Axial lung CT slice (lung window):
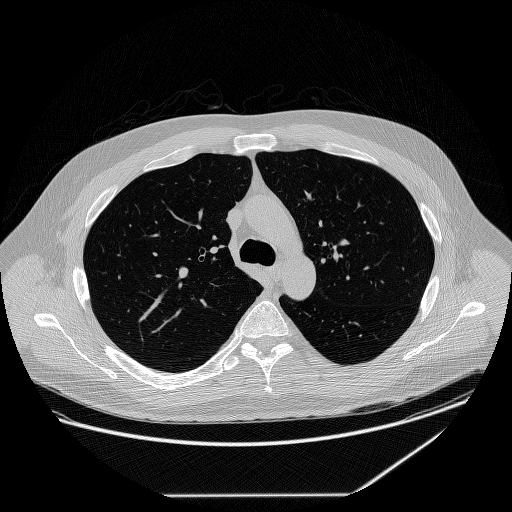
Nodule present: no